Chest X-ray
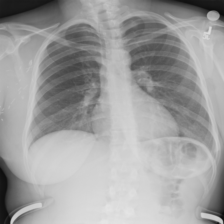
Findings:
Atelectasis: negative
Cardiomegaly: negative
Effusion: negative
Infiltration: negative
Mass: negative
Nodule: negative
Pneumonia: negative
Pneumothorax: negative
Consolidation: negative
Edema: negative
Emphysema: negative
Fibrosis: negative
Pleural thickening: negative
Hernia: negative